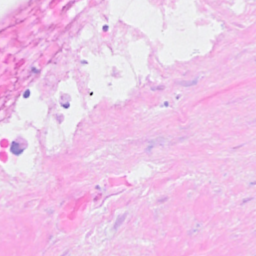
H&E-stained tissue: Breast